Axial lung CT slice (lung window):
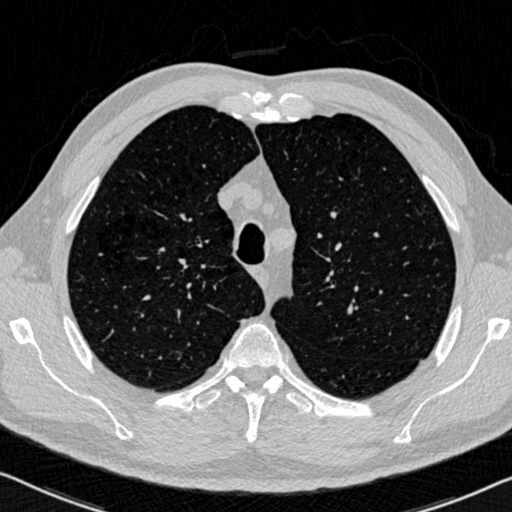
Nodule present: no